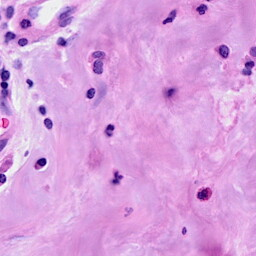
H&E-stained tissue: Breast